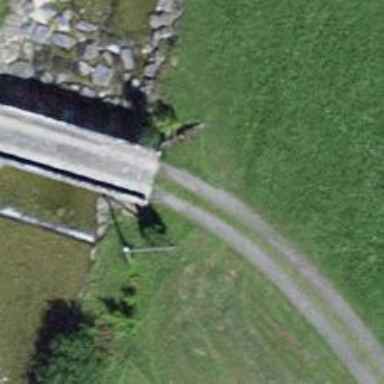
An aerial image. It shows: Track road with bridge.